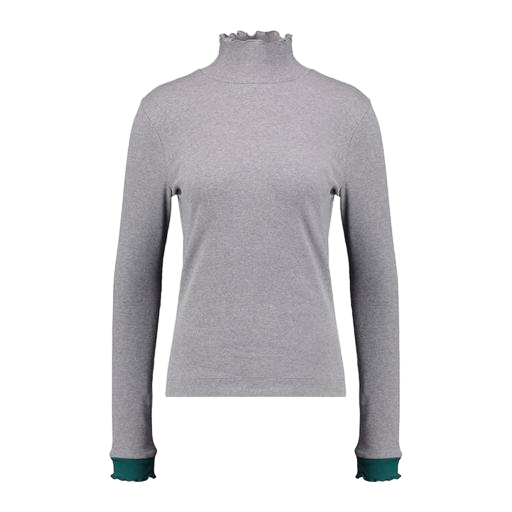
high-neck top, gray slim jersey top, high-neck ribbed-jersey t-shirt, white background